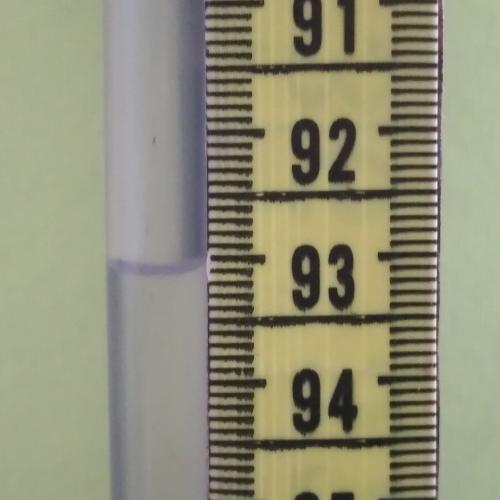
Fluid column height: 93.1 cm